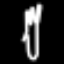
Label: fork